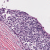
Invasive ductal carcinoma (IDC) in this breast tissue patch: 0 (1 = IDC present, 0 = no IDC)